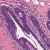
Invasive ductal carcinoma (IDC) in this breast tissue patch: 0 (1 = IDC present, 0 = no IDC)